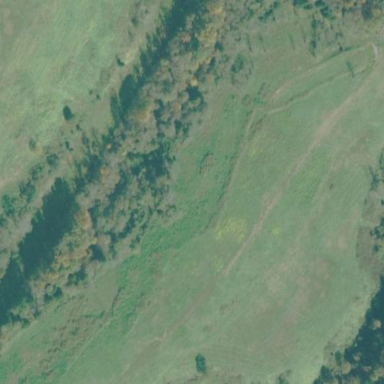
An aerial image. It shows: Mixed woodland with variety of leaf types and cycles.